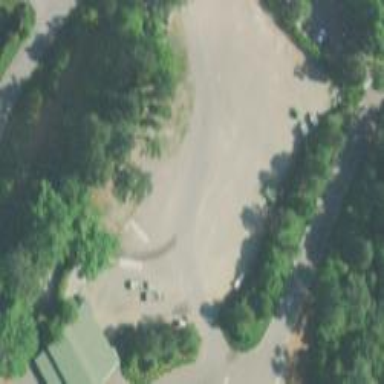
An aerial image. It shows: Parking area.